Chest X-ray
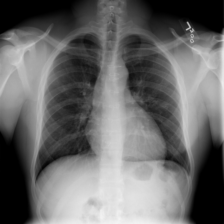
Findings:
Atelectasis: negative
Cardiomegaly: positive
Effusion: negative
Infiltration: negative
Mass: negative
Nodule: negative
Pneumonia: negative
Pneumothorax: negative
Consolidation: negative
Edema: negative
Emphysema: negative
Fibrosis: negative
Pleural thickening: negative
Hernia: negative